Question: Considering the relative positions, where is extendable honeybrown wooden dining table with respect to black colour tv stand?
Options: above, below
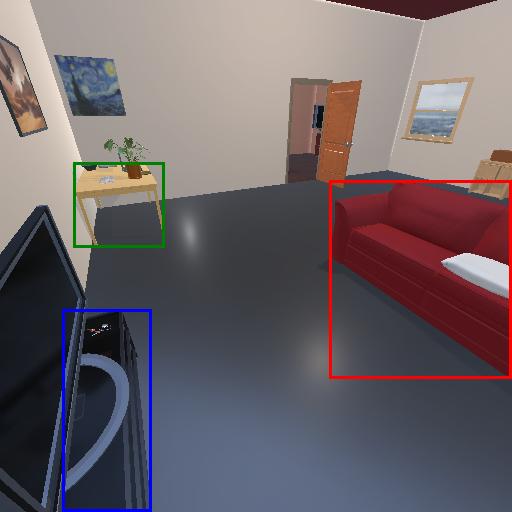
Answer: above